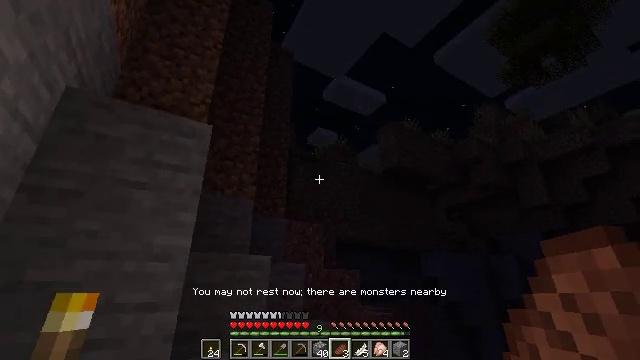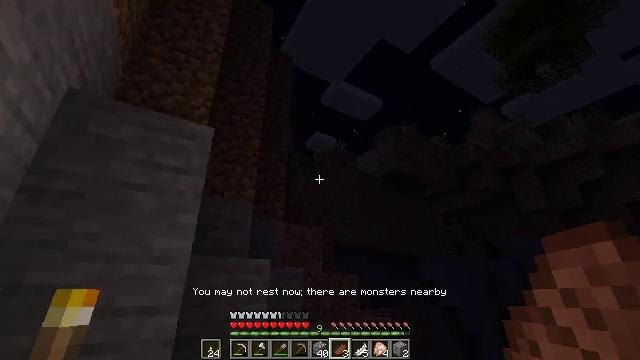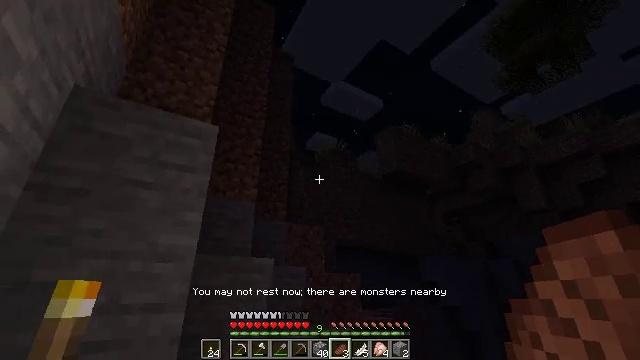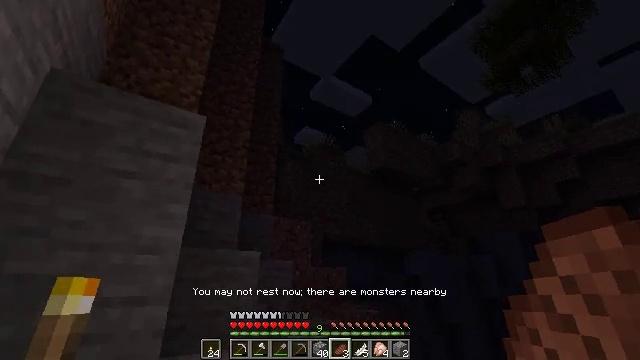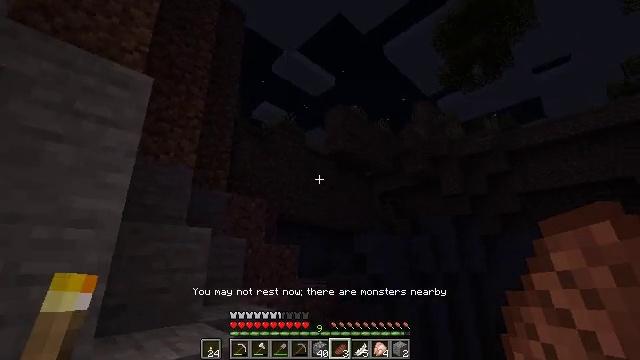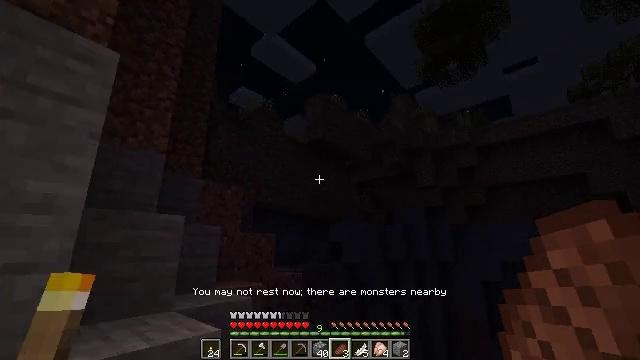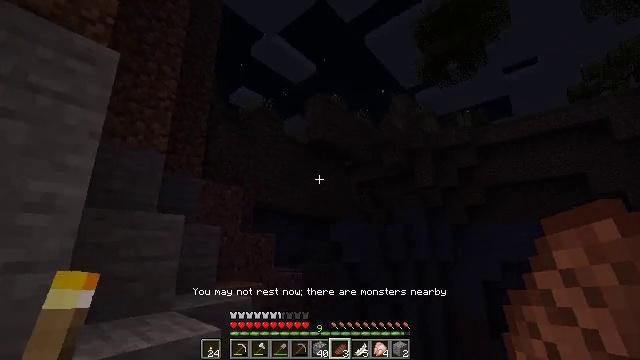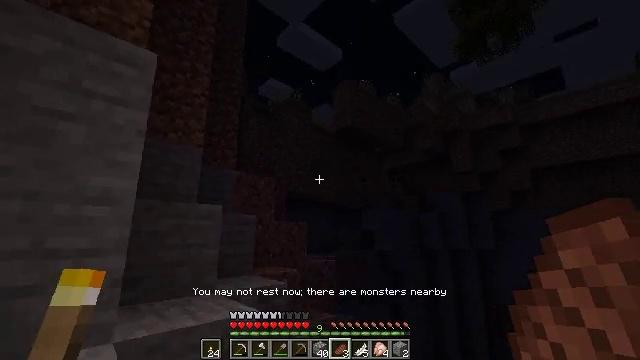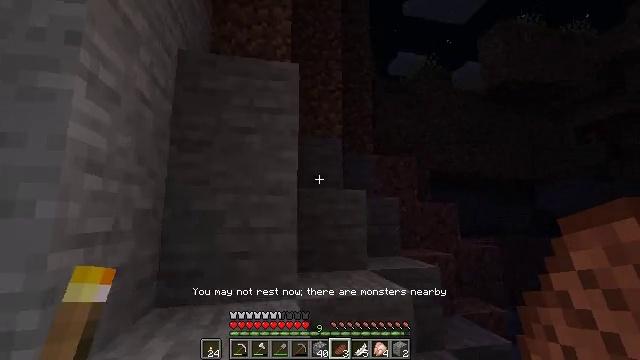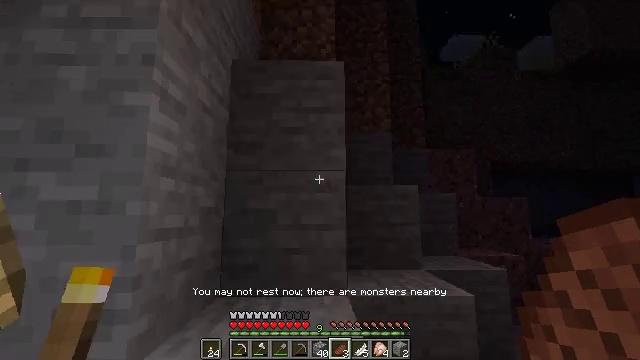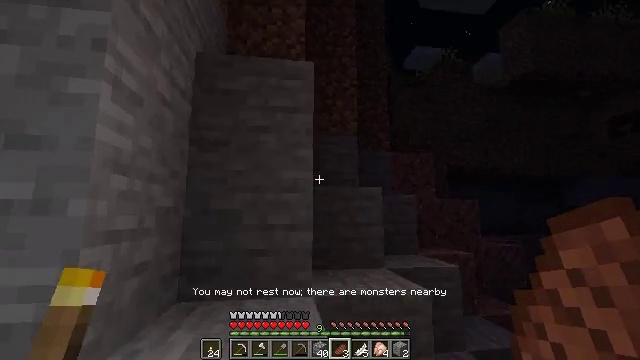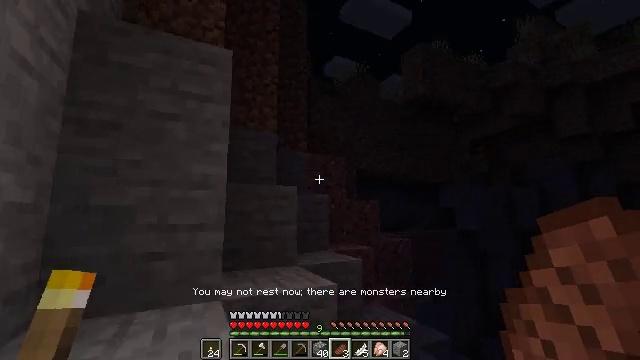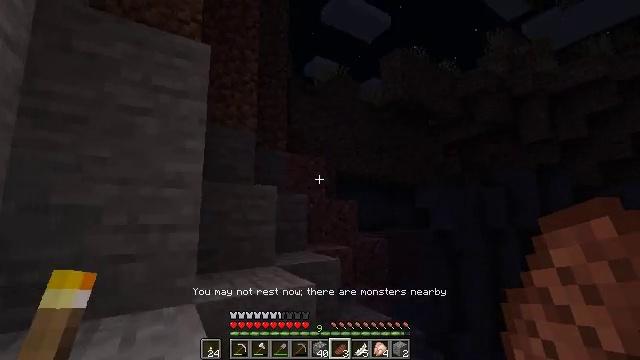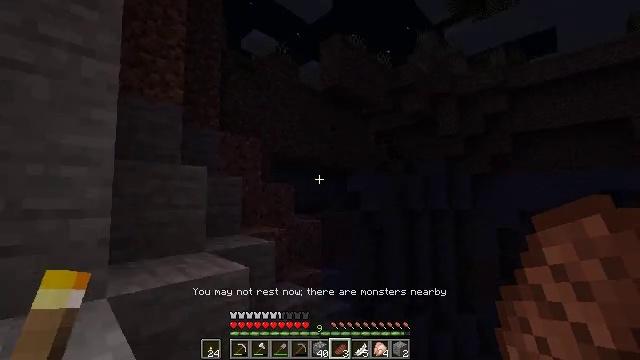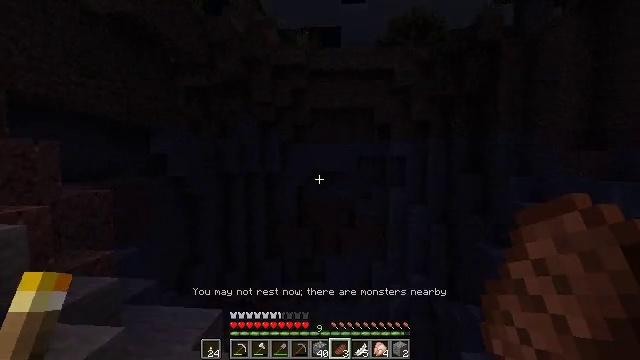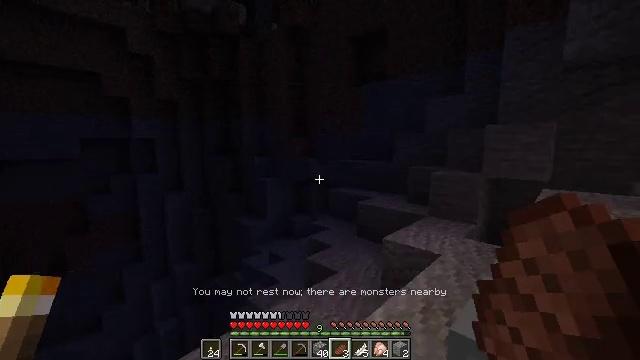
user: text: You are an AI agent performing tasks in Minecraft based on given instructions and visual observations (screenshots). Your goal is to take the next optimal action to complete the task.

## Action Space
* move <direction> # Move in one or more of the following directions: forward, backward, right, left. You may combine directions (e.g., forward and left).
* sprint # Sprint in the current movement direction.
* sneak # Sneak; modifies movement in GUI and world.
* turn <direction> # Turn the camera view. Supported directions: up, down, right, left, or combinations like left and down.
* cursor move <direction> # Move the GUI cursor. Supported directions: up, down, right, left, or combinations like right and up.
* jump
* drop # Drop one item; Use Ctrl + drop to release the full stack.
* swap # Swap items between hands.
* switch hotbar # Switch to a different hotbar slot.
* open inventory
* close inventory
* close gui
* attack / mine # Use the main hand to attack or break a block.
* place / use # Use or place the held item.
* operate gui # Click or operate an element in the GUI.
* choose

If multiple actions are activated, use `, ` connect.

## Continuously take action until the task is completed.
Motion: motion action
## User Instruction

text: Pick up the white bed by breaking it.
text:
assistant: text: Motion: no_op
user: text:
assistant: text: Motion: no_op
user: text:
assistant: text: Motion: turn right and down
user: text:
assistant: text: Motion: turn right and down
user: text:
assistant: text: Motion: turn right and down
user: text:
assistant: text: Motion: no_op
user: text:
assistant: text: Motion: turn left and down
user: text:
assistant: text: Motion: turn left and down
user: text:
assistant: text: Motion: turn left
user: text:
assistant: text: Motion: turn right
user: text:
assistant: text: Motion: turn right
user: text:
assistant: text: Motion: turn right
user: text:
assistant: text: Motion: turn right and down
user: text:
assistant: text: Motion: turn right and down
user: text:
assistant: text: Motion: turn right and down
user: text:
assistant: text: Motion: no_op
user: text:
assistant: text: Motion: no_op
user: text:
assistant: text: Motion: turn left
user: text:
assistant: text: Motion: turn left and down
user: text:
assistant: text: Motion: turn left and down
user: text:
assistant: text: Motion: turn left and down
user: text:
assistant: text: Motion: turn left and down
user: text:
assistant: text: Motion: turn left and down
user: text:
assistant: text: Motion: turn left and down
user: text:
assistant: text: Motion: turn left and down
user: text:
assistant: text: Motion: no_op
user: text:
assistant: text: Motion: no_op
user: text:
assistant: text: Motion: turn left
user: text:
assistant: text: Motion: turn left and up
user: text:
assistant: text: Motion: move forward, turn left and up